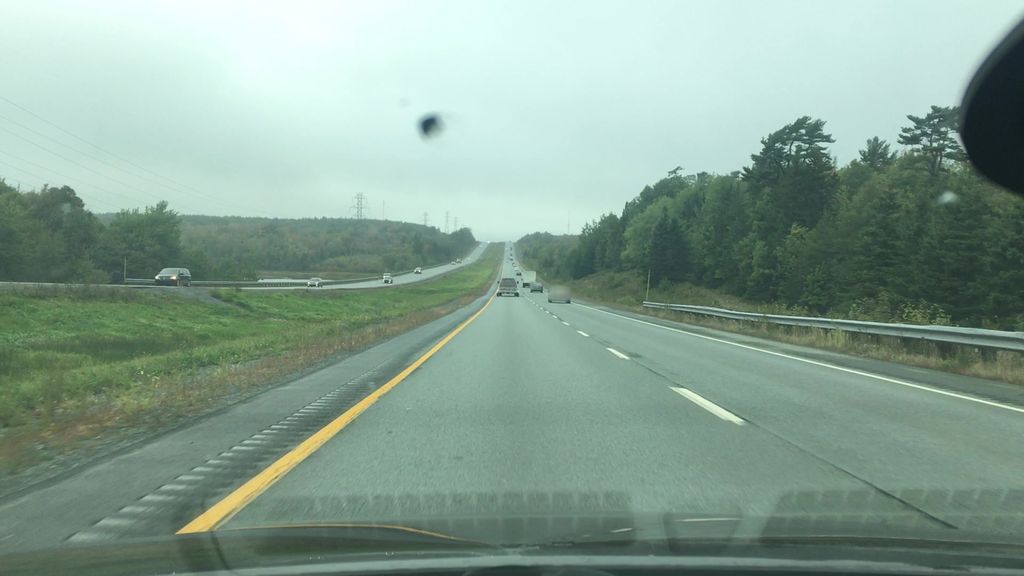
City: halifax